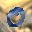
Label: 0